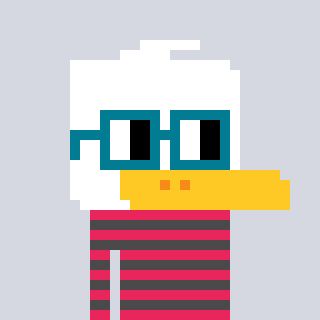
a pixel art character with square dark green glasses, a duck-shaped head and a grayscale-colored body on a cool background